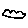
Label: cloud